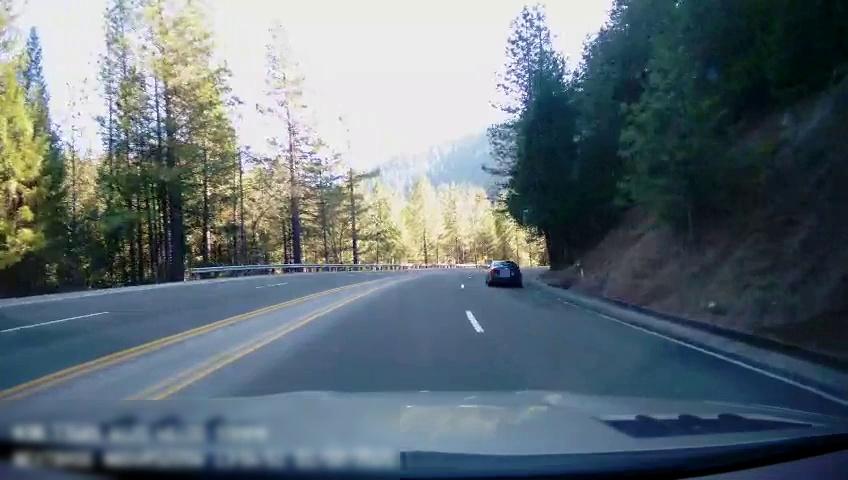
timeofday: Day
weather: Sunny
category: Drivable Space
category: Vehicles | Car
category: Lanes | Opposite Lane
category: Lanes | Alternate Lane
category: Lanes | Current Lane
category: Lanes | Opposite Lane
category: Lanes | Current Lane
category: Lanes | Alternate Lane
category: Lanes | Opposite Lane